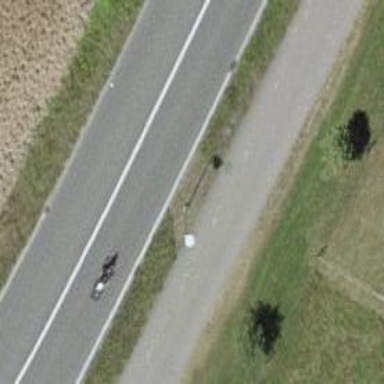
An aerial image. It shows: Cycleway with asphalt surface of high quality.